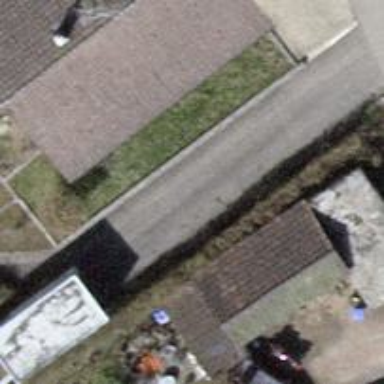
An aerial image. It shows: Garage.